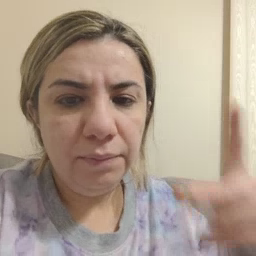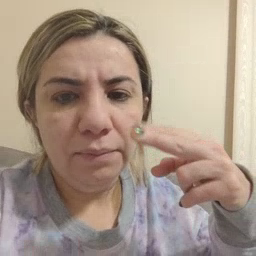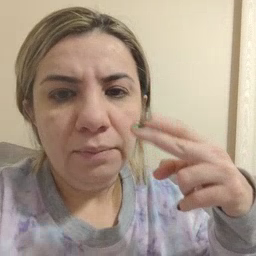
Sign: scissors